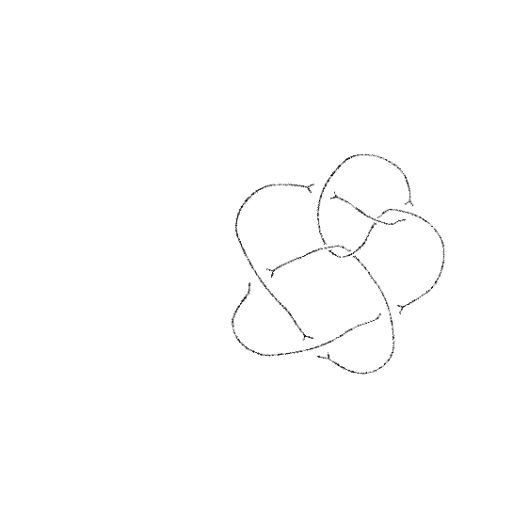
Crossing number: 8